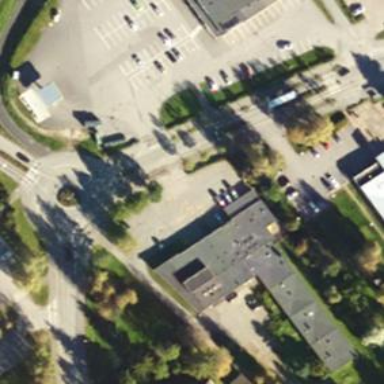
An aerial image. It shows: Parking area.